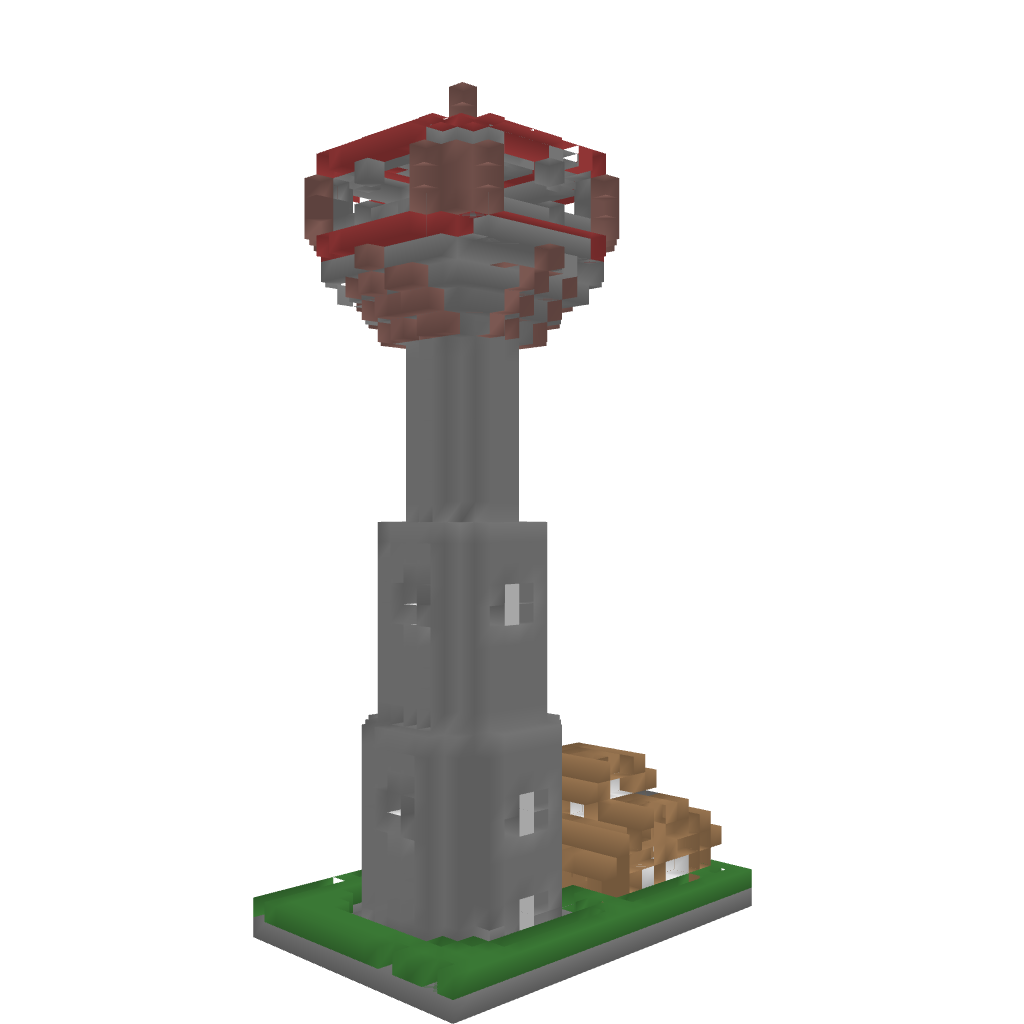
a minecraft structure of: Lighthouse With Keeper's Home bad low quality